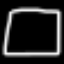
Label: square